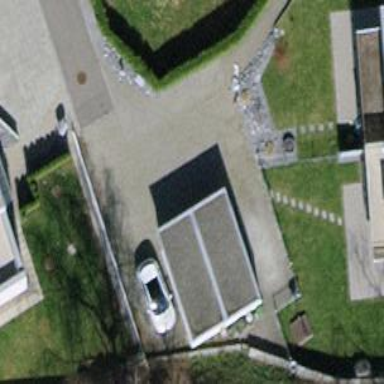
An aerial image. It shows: Group of garages.